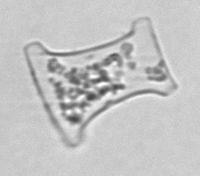
Label: Eucampia